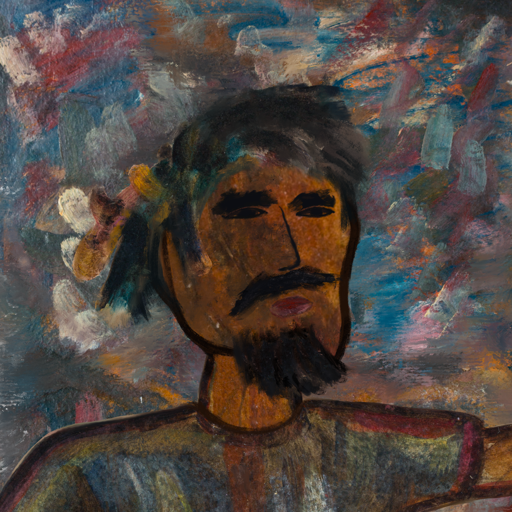
Background: Boggyland, Head And Neck Side: Mosgoul, Face Side: Mosgoul, Bust: Mosgoul, Hair Side: Pipe, Head Accessory: Blank, Second Necklace: Blank, Necklace: Blank, Baby: Blank